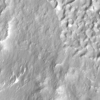
Label: not_dusty